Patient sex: F
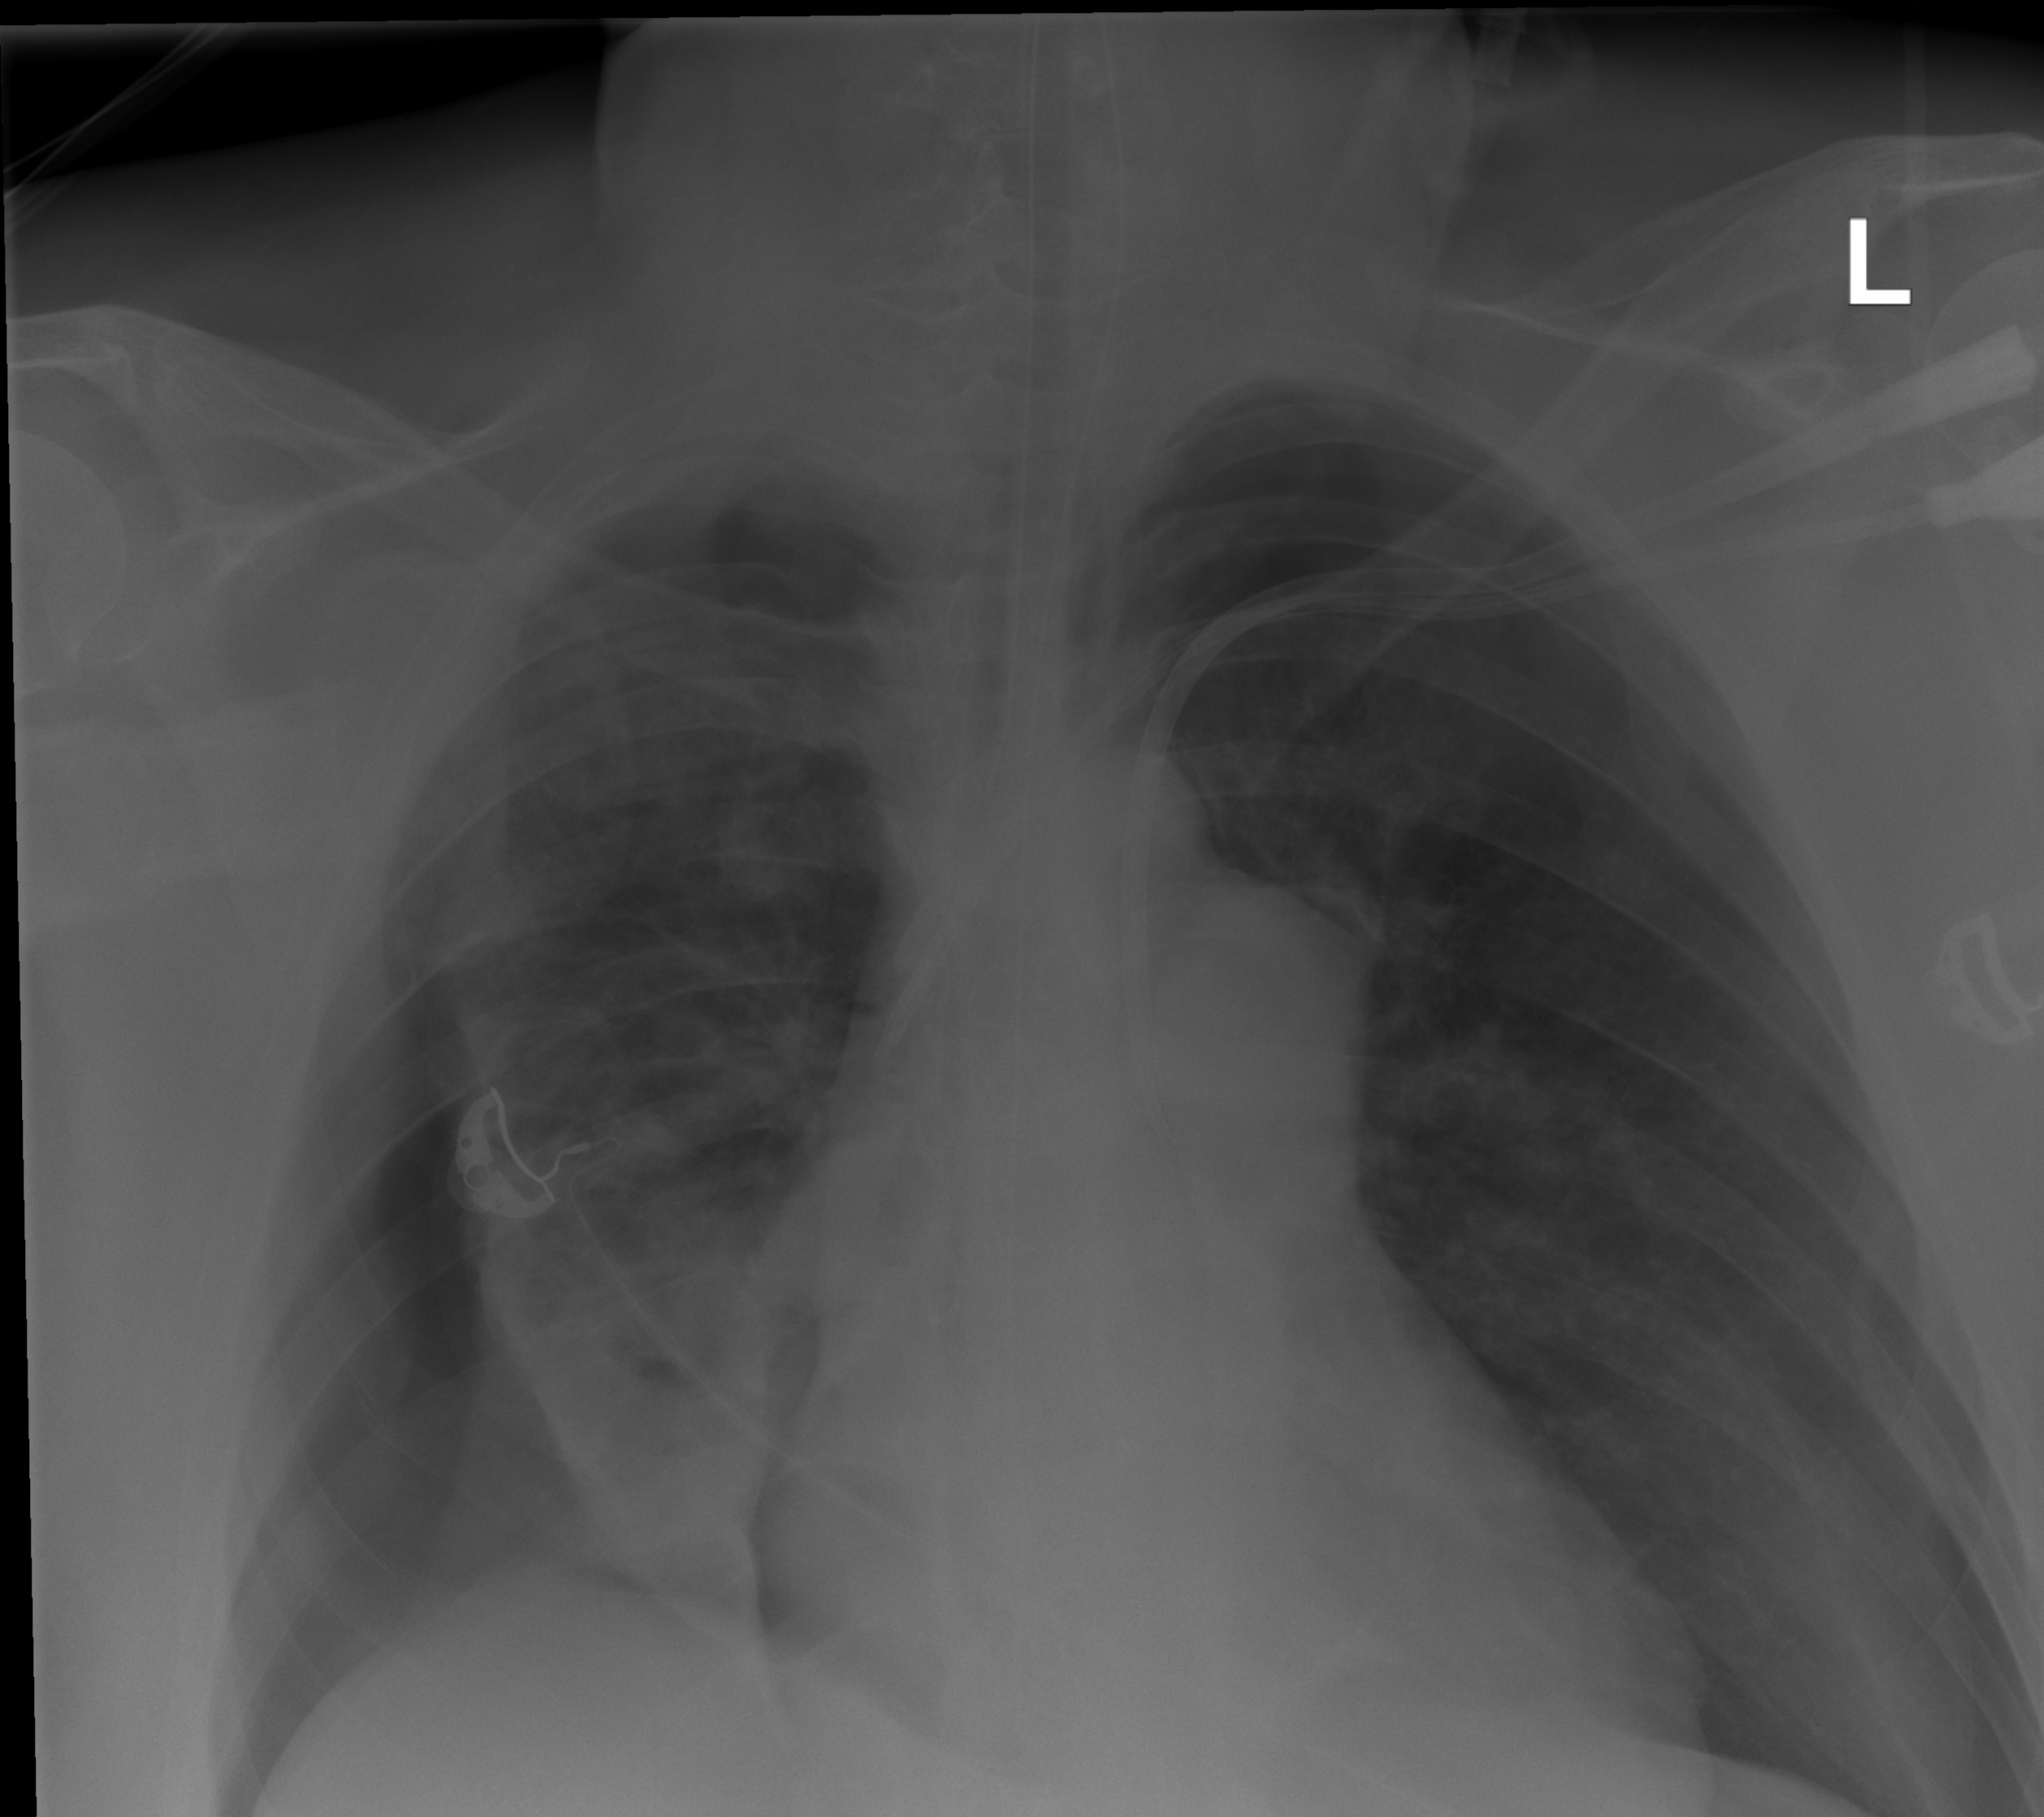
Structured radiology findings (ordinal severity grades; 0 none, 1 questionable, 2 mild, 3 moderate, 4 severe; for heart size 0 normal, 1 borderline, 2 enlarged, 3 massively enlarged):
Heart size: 0
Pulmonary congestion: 0
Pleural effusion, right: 0
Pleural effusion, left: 0
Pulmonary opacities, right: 0
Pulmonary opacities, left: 0
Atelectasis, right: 2
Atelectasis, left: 0